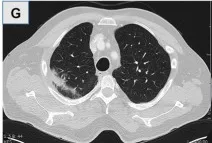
(E-H) Computerized tomography in coronal and axial reconstruction 8 weeks post extraction of the cherry pit.
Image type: radiology (ct)